Question: I'm looking for the best way to implement alternating row colours for a theoretically infinite number of nested levels. Below is an example of the markup i'm testing with and the jsFiddle <URL>
With nth-child it's very difficult to get the alternating colours to work correctly, you need to effectively hardcode the combinations for each level and the css rules grow exponentially.
I can achieve the result I want using javascript, however the lists are completely dynamic and things are added and removed constantly. Performance wise using javascript doesn't seem like an option and could have some pretty massive implications.
This only needs to work in IE9+

'''
<ul>
<li>
<span>Item</span>
</li>
<li>
<span>Item</span>
</li>
<li>
<span>Item</span>
<ul>
<li>
<span>Item</span>
<ul>
<li><span>Item</span></li>
<li><span>Item</span></li>
<li><span>Item</span></li>
<li><span>Item</span></li>
<li><span>Item</span></li>
</ul>
</li>
<li>
<span>Item</span>
<ul>
<li><span>Item</span></li>
<li><span>Item</span></li>
<li><span>Item</span></li>
<li><span>Item</span></li>
<li><span>Item</span></li>
</ul>
</li>
<li>
<span>Item</span>
<ul>
<li><span>Item</span></li>
<li><span>Item</span></li>
<li><span>Item</span></li>
<li><span>Item</span></li>
<li><span>Item</span></li>
</ul>
</li>
</ul>
</li>
</ul>
'''
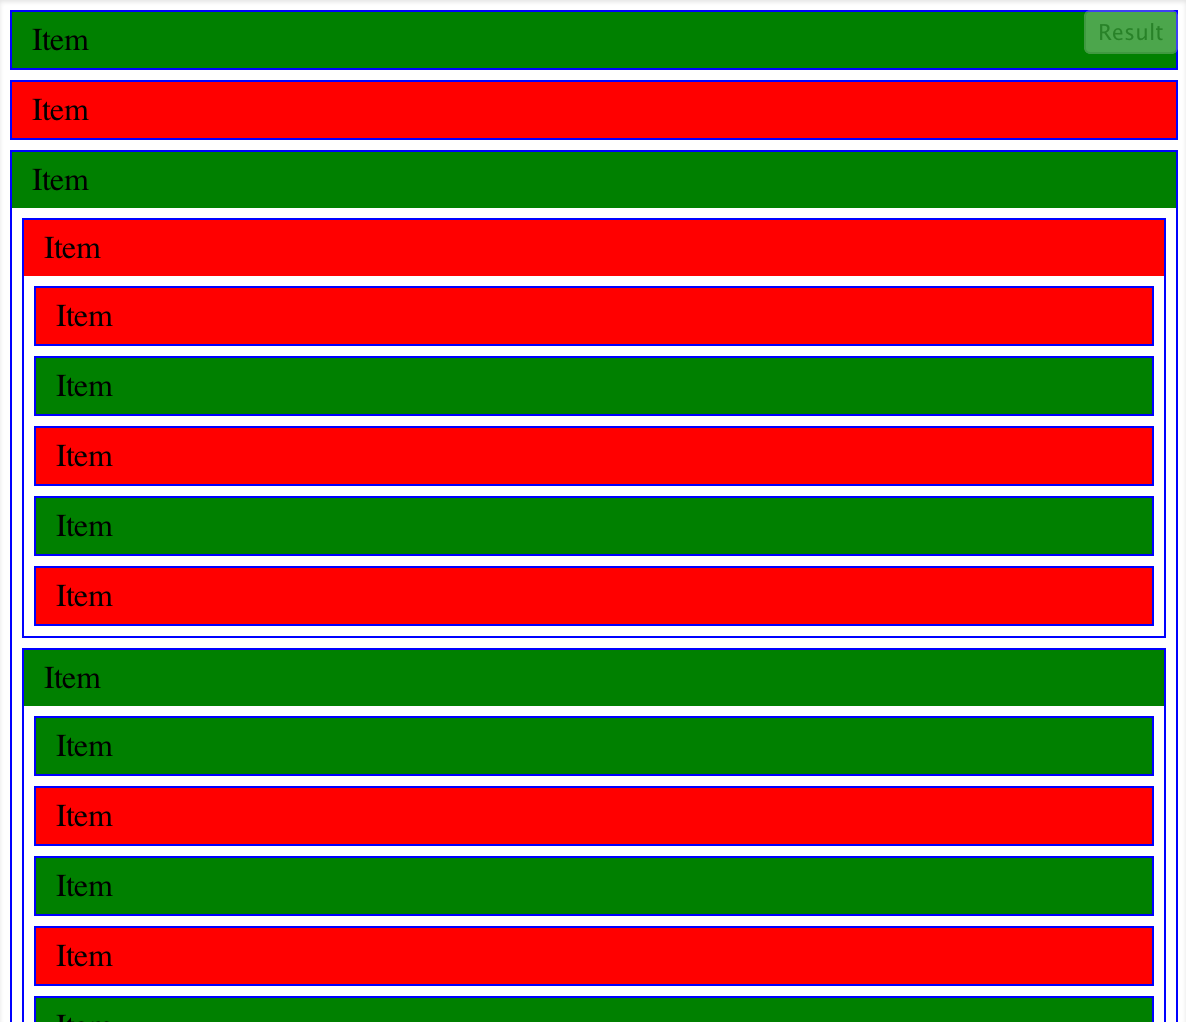
Answer: Such implementation is not possible via css only. You will have to use javascript. Also, usage of JS shouldn't cause such horrible performance. Just have JS check and update whenever new values are added or removed. Then, we're talking about a performance of linearly dependent on number of rows. Hardly different from the browser trying to figure it out from css rules if it were possible (also linearly dependent on number of rows or worse).